Question: I've been using Adobe Illustrator to create a map with different layers:
1. Map - this is basically a background image containing a map.jpg.
2. Borders - this layer defines borders of different regions.
3. Locations - this layer has some rectangles which I later want to use as anchors for points on the map.
I've added the <URL> javeacript and CSS files to my resources.
I thought it'll be easy - I saved the file as SVG, clicked the code button and expected to add the code to my HTML page, then use CSS commands for "hover" events (each border in layer 2 has an id)...
Except it doesn't work at all.
I place the code on my page, and it renders as a completely blurred image, not even close to what I made in Illustrator.
Here is the code:
'''
<svg version="1.1" xmlns="http://www.w3.org/2000/svg" xmlns:xlink="http://www.w3.org/1999/xlink" x="0px" y="0px" width="1600px"
height="1175px" viewBox="0 0 <PHONE>" enable-background="new 0 0 <PHONE>" xml:space="preserve">
<g id="Layer_1">
<g id="Map_2_">
<g id="Map">
<image overflow="visible" enable-background="new " width="1600" height="1175" id="Map_1_" xlink:href="../../../../../../Nimrod/OneDrive/Pictures/WoT/Wheel of Time Map Final.jpg" >

</g>
</g>
</g>
<g id="Borders_1_">
<polygon id="Andor" fill="none" points="1200.25,708.5 1161.25,722.25 1125,741.25 1109.5,<PHONE>.75,758.25 1090.5,762.5
1081.5,773.75 1066.75,<PHONE>.25,762.5 1071.25,738.75 1063,722.25 1034.75,711.75 1017.25,710.5 958,729 951.25,729 943,732.25
913.25,737.75 910.75,722.25 893.75,715 875.75,715 853.75,702 849.25,700.75 835.25,692.75 817,690.5 779.25,678.5 772.75,674
738.75,659.25 720,655.25 704,657.25 690,665.25 693.5,624.5 707.75,583.5 702.25,558.5 702.25,512.75 716,512.75 727.5,530.25
727.5,563.25 746,589.5 766,589.5 770.25,596.75 785.5,587.5 794,589.5 802.25,605.75 815.75,609 831.25,605.75 849.25,619.75
873.5,625.75 881,638 889.75,639.25 896,645.25 908.25,639.25 947.12,638 969.25,630.5 1001.75,630.5 1177,615.25 "/>
<polygon id="Cairhien" fill="none" points="1485.5,<PHONE>.83,566.67 1437.5,587.5 1389.17,<PHONE>.5,612.33 1310.17,640
1223.83,661.33 1204.5,661.33 1195.17,673.33 1177,593.67 1182.5,549.33 1198.5,509.67 1221.17,<PHONE>,<PHONE>.17,472
1448.83,458.33 "/>
<polygon id="Saldaea" fill="none" points="1011.5,232.02 1009.83,243.35 1006.83,247.35 987.5,286.68 985.17,303.68 971.83,308.35
954.17,327.68 915.17,345.02 803.5,422.68 782.5,447.35 733.17,412.35 724.5,396.35 711.83,395.02 657.83,354.68 682.83,337.68
693.5,295.02 714.5,292.35 728.83,297.68 735.5,303.68 755.17,301.02 752.83,289.68 763.17,285.02 757.83,274.68 763.17,267.02
771.83,267.02 769.5,260 791.33,253.5 785.5,245.35 785.5,242.02 797.17,237.68 797.17,233.02 810.17,232.02 812.5,227.85
826.83,227.85 829.83,221.02 882.5,216.35 888.5,221.02 902.17,221.02 902.17,216.35 912.17,218.35 927.83,218.35 931.83,211.68
943.83,211.68 946.17,221.02 954.17,223.68 971.33,218.35 974.17,223.68 968.5,232.02 971.83,234.02 "/>
<polygon id="Kandor" fill="none" points="1148.17,274.02 1155.17,315.02 1013.83,307.02 997.17,303.68 985.17,303.68 987.5,286.68
1006.83,247.35 1009.83,243.35 1011.5,232.02 1013.83,225.02 1030.5,221.02 1037.17,232.02 1055.83,230.35 1055.83,226.52
1060,230.35 1083,230.35 1077.83,225.02 1127.5,218.02 1137.5,225.02 1155.17,225.02 "/>
<polygon id="Arafel" fill="none" points="1313.83,252.35 1311.83,261.68 1299.5,267.5 1273.5,298.68 1229.83,325.68
1153.17,340.02 1155.17,315.02 1148.17,274.02 1155.17,225.02 1172.17,227.68 1175.5,231.18 1188.5,226.52 1192.5,232.02
1204.5,230.35 1208.5,221.52 1218.5,226.52 1246.83,226.52 1242.5,232.02 1253.17,234.68 1265.17,240.02 1275.5,238.02
1284.5,240.02 1305.67,238.02 "/>
<polygon id="Shienar" fill="none" points="1448.84,266.52 1451.17,294.35 1451.17,306.68 1437.5,306.68 1429.84,312.18
1409.84,309.43 1393.17,310.81 1341.84,334.35 1311.83,337.02 1276.84,340.02 1229.83,325.68 1273.5,298.68 1299.5,267.5
1311.83,261.68 1313.83,252.35 1312.83,250.59 1334.84,248.35 1366.84,243.02 1382.17,248.35 1404.17,245.68 1429.84,243.02
1448.84,248.35 1453.5,258.35 "/>
<polygon id="TarValon_1_" fill="none" points="1208.5,478.34 1197,478.34 1180.83,471.68 1171.83,459.68 1171.83,436.34
1177,431.01 1200,<PHONE>.5,456.5 "/>
<polygon id="Tear" fill="none" points="1444.5,1000.68 1436.83,1021.35 1427.17,1022.68 1420.17,1028.35 1410.17,1028.35
1401.83,1022.68 1393.5,1022.68 1383.83,1009.35 1380.83,995.01 1383.83,982.35 1383.83,969.68 1377.83,963.22 1356.83,961.1
1338.5,965.35 1332.83,952.01 1321.17,952.01 1309.17,941.01 1293.17,952.01 1293.17,955.35 1283.83,963.51 1256.5,963.51
1248.83,958.68 1170.67,968.35 1168.17,949.01 1173.17,930.35 1189.83,911.68 1222.83,892.01 1269.17,882.01 1332.83,882.01
1347.67,887.01 1359.17,889.35 1393.5,909.01 1397.67,925.35 1410.17,941.01 1417.67,945.5 1428.83,958.68 1420.17,965.35
1420.17,976.01 1415.17,982.35 1415.17,986.35 1427.17,990.01 1427.17,995.01 "/>
<polygon id="Illian" fill="none" points="1137.17,979.35 1110.17,988.35 1094.17,986.68 1079.83,996.35 1071.5,1010.35
1055.5,1010.35 1049.17,1012.68 1058.83,<PHONE>.5,1055.35 1036.33,1062.35 1011.5,1057.35 994.17,1028.35 1000.5,991.52
997.33,979.35 998.92,972.02 981.83,957.35 969.83,952.02 955.5,952.02 945.12,945.5 950.31,934 950.31,925.02 968.5,872.35
975.83,866.35 975.83,859.35 990.38,859.35 1021.5,850.68 1051.17,877.02 1082.5,903.35 1087.17,903.35 1110.17,935.35 "/>
<polygon id="Altara" fill="none" points="973.6,858.43 972.54,869.05 966.8,874.3 950.31,925.02 942.83,945.5 901.83,945.5
895.83,941.81 888.12,948.92 888.12,968.01 901.83,980.67 887.09,996 846.5,1000.01 829.83,1011.01 809.83,1002.67 796.5,1021.34
778.83,1024.01 774.17,1015.01 765.17,1009.34 769.67,992.01 769.67,988.34 778.83,976.67 807.83,958.47 813.83,934 824.5,905.01
819.17,863.74 848.5,829.34 846.5,792.01 829.94,775.67 807.5,765.33 789.8,744.1 765.83,702 742.39,684.65 720,655.25
742.39,660.83 779.25,678.5 819.48,690.81 840.41,695.13 853.75,702 870.88,712.12 883.59,715 895.83,715 910.75,722.25
913.25,737.75 959.46,728.54 942.83,770.67 939.83,805.34 "/>
</g>
<g id="Capitals_1_">
<g id="Capitals">
<rect id="BandarEban" x="454" y="450" fill="none" width="23" height="23"/>
<rect id="Falme" x="385.5" y="623.5" fill="none" width="23" height="21"/>
<rect id="Tanchico" x="429.5" y="761" fill="none" width="23" height="23"/>
<rect id="Amador" x="664" y="859.5" fill="none" width="20" height="23"/>
<rect id="EbouDar" x="771.5" y="996" fill="none" width="23" height="23"/>
<rect id="Jehannah" x="721.5" y="727" fill="none" width="23" height="23"/>
<rect id="Lugard" x="968.5" y="772.5" fill="none" width="23" height="23"/>
<rect id="Illiancity" x="1020" y="1031" fill="none" width="23" height="23"/>
<rect id="Tearcity" x="1209.5" y="922.5" fill="none" width="23" height="23"/>
<rect id="Mayene" x="1446.5" y="1007.5" fill="none" width="23" height="23"/>
<rect id="FarMadding" x="1119" y="801.5" fill="none" width="23" height="23"/>
<rect id="Caemlyn" x="1098" y="678" fill="none" width="23" height="23"/>
<rect id="Cairhiencity" x="1252" y="546" fill="none" width="23" height="23"/>
<rect id="TarValon" x="1177" y="445" fill="none" width="23" height="23"/>
<rect id="Maradon" x="871" y="253.5" fill="none" width="23" height="23"/>
<rect id="Chachin" x="1060" y="260" fill="none" width="23" height="23"/>
<rect id="SholArbela" x="1197" y="260" fill="none" width="23" height="23"/>
<rect id="FalMoran" x="1338.5" y="267.5" fill="none" width="20" height="20.5"/>
</g>
</g>
</svg>
'''
And this is how it renders:

Any ideas why this is happening?
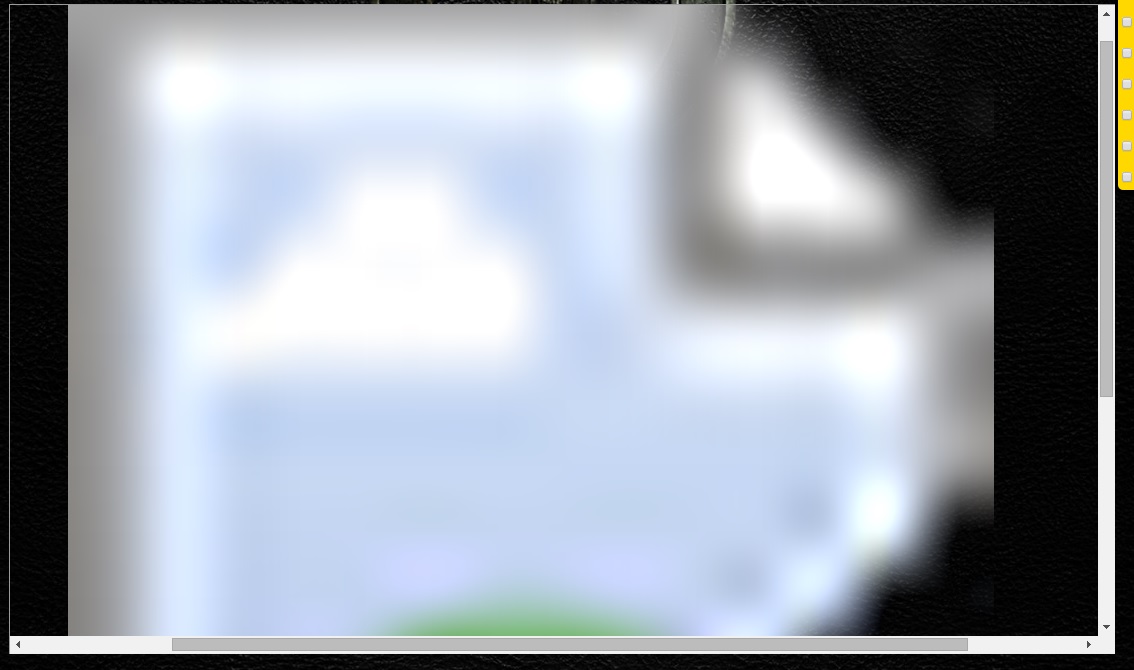
Answer: The issue here, I suspect, is the actual image. You haven't included a proper link so it won't display properly.
What I think it's trying to do is show you the "missing image icon" at 1600x1175 so it's massively blown up.
I found the image with a google search and have included it into the example.
You should, of course, ensure that you have the rights to use this image host it on your own server rather than hotlinking as I have done here.
'''
#Arafel {
fill: rgba(255, 0, 0, 0.2);
}
#Kandor {
fill: rgba(255, 255, 255, 0.55);
}
'''
'''
<svg version="1.1" xmlns="http://www.w3.org/2000/svg" xmlns:xlink="http://www.w3.org/1999/xlink" x="0px" y="0px" viewBox="0 0 <PHONE>" enable-background="new 0 0 <PHONE>" xml:space="preserve">
<g id="Layer_1">
<g id="Map_2_">
<g id="Map">
<image overflow="visible" enable-background="new " width="1600" height="1175" id="Map_1_" xlink:href="http://1.bp.blogspot.com/_SniTwfm5BwE/TD5ntu8-F8I/AAAAAAAACnY/LaZH__Hvn3M/s1600/Wheel+of+Time+Map+Final.jpg">

</g>
</g>
</g>
<g id="Borders_1_">
<polygon id="Andor" fill="none" points="1200.25,708.5 1161.25,722.25 1125,741.25 1109.5,<PHONE>.75,758.25 1090.5,762.5
1081.5,773.75 1066.75,<PHONE>.25,762.5 1071.25,738.75 1063,722.25 1034.75,711.75 1017.25,710.5 958,729 951.25,729 943,732.25
913.25,737.75 910.75,722.25 893.75,715 875.75,715 853.75,702 849.25,700.75 835.25,692.75 817,690.5 779.25,678.5 772.75,674
738.75,659.25 720,655.25 704,657.25 690,665.25 693.5,624.5 707.75,583.5 702.25,558.5 702.25,512.75 716,512.75 727.5,530.25
727.5,563.25 746,589.5 766,589.5 770.25,596.75 785.5,587.5 794,589.5 802.25,605.75 815.75,609 831.25,605.75 849.25,619.75
873.5,625.75 881,638 889.75,639.25 896,645.25 908.25,639.25 947.12,638 969.25,630.5 1001.75,630.5 1177,615.25 " />
<polygon id="Cairhien" fill="none" points="1485.5,<PHONE>.83,566.67 1437.5,587.5 1389.17,<PHONE>.5,612.33 1310.17,640
1223.83,661.33 1204.5,661.33 1195.17,673.33 1177,593.67 1182.5,549.33 1198.5,509.67 1221.17,<PHONE>,<PHONE>.17,472
1448.83,458.33 " />
<polygon id="Saldaea" fill="none" points="1011.5,232.02 1009.83,243.35 1006.83,247.35 987.5,286.68 985.17,303.68 971.83,308.35
954.17,327.68 915.17,345.02 803.5,422.68 782.5,447.35 733.17,412.35 724.5,396.35 711.83,395.02 657.83,354.68 682.83,337.68
693.5,295.02 714.5,292.35 728.83,297.68 735.5,303.68 755.17,301.02 752.83,289.68 763.17,285.02 757.83,274.68 763.17,267.02
771.83,267.02 769.5,260 791.33,253.5 785.5,245.35 785.5,242.02 797.17,237.68 797.17,233.02 810.17,232.02 812.5,227.85
826.83,227.85 829.83,221.02 882.5,216.35 888.5,221.02 902.17,221.02 902.17,216.35 912.17,218.35 927.83,218.35 931.83,211.68
943.83,211.68 946.17,221.02 954.17,223.68 971.33,218.35 974.17,223.68 968.5,232.02 971.83,234.02 " />
<polygon id="Kandor" fill="none" points="1148.17,274.02 1155.17,315.02 1013.83,307.02 997.17,303.68 985.17,303.68 987.5,286.68
1006.83,247.35 1009.83,243.35 1011.5,232.02 1013.83,225.02 1030.5,221.02 1037.17,232.02 1055.83,230.35 1055.83,226.52
1060,230.35 1083,230.35 1077.83,225.02 1127.5,218.02 1137.5,225.02 1155.17,225.02 " />
<polygon id="Arafel" fill="none" points="1313.83,252.35 1311.83,261.68 1299.5,267.5 1273.5,298.68 1229.83,325.68
1153.17,340.02 1155.17,315.02 1148.17,274.02 1155.17,225.02 1172.17,227.68 1175.5,231.18 1188.5,226.52 1192.5,232.02
1204.5,230.35 1208.5,221.52 1218.5,226.52 1246.83,226.52 1242.5,232.02 1253.17,234.68 1265.17,240.02 1275.5,238.02
1284.5,240.02 1305.67,238.02 " />
<polygon id="Shienar" fill="none" points="1448.84,266.52 1451.17,294.35 1451.17,306.68 1437.5,306.68 1429.84,312.18
1409.84,309.43 1393.17,310.81 1341.84,334.35 1311.83,337.02 1276.84,340.02 1229.83,325.68 1273.5,298.68 1299.5,267.5
1311.83,261.68 1313.83,252.35 1312.83,250.59 1334.84,248.35 1366.84,243.02 1382.17,248.35 1404.17,245.68 1429.84,243.02
1448.84,248.35 1453.5,258.35 " />
<polygon id="TarValon_1_" fill="none" points="1208.5,478.34 1197,478.34 1180.83,471.68 1171.83,459.68 1171.83,436.34
1177,431.01 1200,<PHONE>.5,456.5 " />
<polygon id="Tear" fill="none" points="1444.5,1000.68 1436.83,1021.35 1427.17,1022.68 1420.17,1028.35 1410.17,1028.35
1401.83,1022.68 1393.5,1022.68 1383.83,1009.35 1380.83,995.01 1383.83,982.35 1383.83,969.68 1377.83,963.22 1356.83,961.1
1338.5,965.35 1332.83,952.01 1321.17,952.01 1309.17,941.01 1293.17,952.01 1293.17,955.35 1283.83,963.51 1256.5,963.51
1248.83,958.68 1170.67,968.35 1168.17,949.01 1173.17,930.35 1189.83,911.68 1222.83,892.01 1269.17,882.01 1332.83,882.01
1347.67,887.01 1359.17,889.35 1393.5,909.01 1397.67,925.35 1410.17,941.01 1417.67,945.5 1428.83,958.68 1420.17,965.35
1420.17,976.01 1415.17,982.35 1415.17,986.35 1427.17,990.01 1427.17,995.01 " />
<polygon id="Illian" fill="none" points="1137.17,979.35 1110.17,988.35 1094.17,986.68 1079.83,996.35 1071.5,1010.35
1055.5,1010.35 1049.17,1012.68 1058.83,<PHONE>.5,1055.35 1036.33,1062.35 1011.5,1057.35 994.17,1028.35 1000.5,991.52
997.33,979.35 998.92,972.02 981.83,957.35 969.83,952.02 955.5,952.02 945.12,945.5 950.31,934 950.31,925.02 968.5,872.35
975.83,866.35 975.83,859.35 990.38,859.35 1021.5,850.68 1051.17,877.02 1082.5,903.35 1087.17,903.35 1110.17,935.35 " />
<polygon id="Altara" fill="none" points="973.6,858.43 972.54,869.05 966.8,874.3 950.31,925.02 942.83,945.5 901.83,945.5
895.83,941.81 888.12,948.92 888.12,968.01 901.83,980.67 887.09,996 846.5,1000.01 829.83,1011.01 809.83,1002.67 796.5,1021.34
778.83,1024.01 774.17,1015.01 765.17,1009.34 769.67,992.01 769.67,988.34 778.83,976.67 807.83,958.47 813.83,934 824.5,905.01
819.17,863.74 848.5,829.34 846.5,792.01 829.94,775.67 807.5,765.33 789.8,744.1 765.83,702 742.39,684.65 720,655.25
742.39,660.83 779.25,678.5 819.48,690.81 840.41,695.13 853.75,702 870.88,712.12 883.59,715 895.83,715 910.75,722.25
913.25,737.75 959.46,728.54 942.83,770.67 939.83,805.34 " />
</g>
<g id="Capitals_1_">
<g id="Capitals">
<rect id="BandarEban" x="454" y="450" fill="none" width="23" height="23" />
<rect id="Falme" x="385.5" y="623.5" fill="none" width="23" height="21" />
<rect id="Tanchico" x="429.5" y="761" fill="none" width="23" height="23" />
<rect id="Amador" x="664" y="859.5" fill="none" width="20" height="23" />
<rect id="EbouDar" x="771.5" y="996" fill="none" width="23" height="23" />
<rect id="Jehannah" x="721.5" y="727" fill="none" width="23" height="23" />
<rect id="Lugard" x="968.5" y="772.5" fill="none" width="23" height="23" />
<rect id="Illiancity" x="1020" y="1031" fill="none" width="23" height="23" />
<rect id="Tearcity" x="1209.5" y="922.5" fill="none" width="23" height="23" />
<rect id="Mayene" x="1446.5" y="1007.5" fill="none" width="23" height="23" />
<rect id="FarMadding" x="1119" y="801.5" fill="none" width="23" height="23" />
<rect id="Caemlyn" x="1098" y="678" fill="none" width="23" height="23" />
<rect id="Cairhiencity" x="1252" y="546" fill="none" width="23" height="23" />
<rect id="TarValon" x="1177" y="445" fill="none" width="23" height="23" />
<rect id="Maradon" x="871" y="253.5" fill="none" width="23" height="23" />
<rect id="Chachin" x="1060" y="260" fill="none" width="23" height="23" />
<rect id="SholArbela" x="1197" y="260" fill="none" width="23" height="23" />
<rect id="FalMoran" x="1338.5" y="267.5" fill="none" width="20" height="20.5" />
</g>
</g>
</svg>
'''
I've also removed the SVG dimensions from the SVG code so it's now responsive.